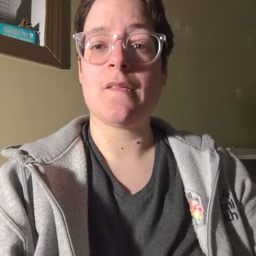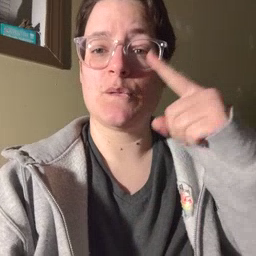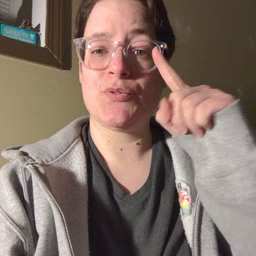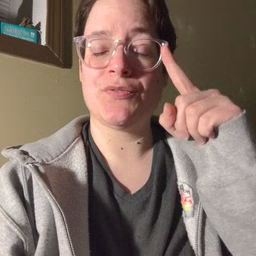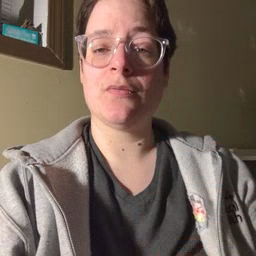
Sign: for